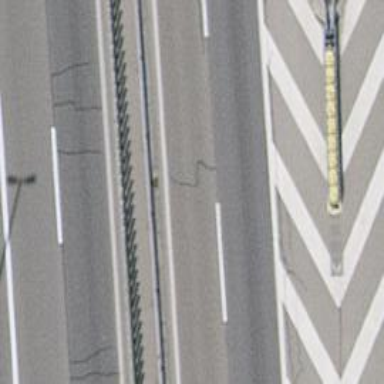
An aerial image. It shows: Asphalt motorway.